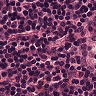
Metastatic tissue present: no